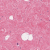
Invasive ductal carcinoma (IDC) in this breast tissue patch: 0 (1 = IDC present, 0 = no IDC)